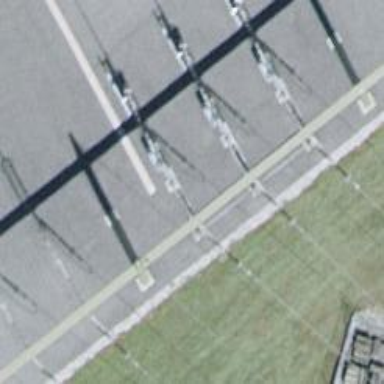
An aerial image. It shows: Insulator used in power systems.